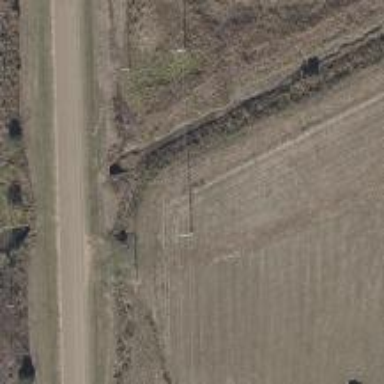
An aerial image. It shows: Power pole.